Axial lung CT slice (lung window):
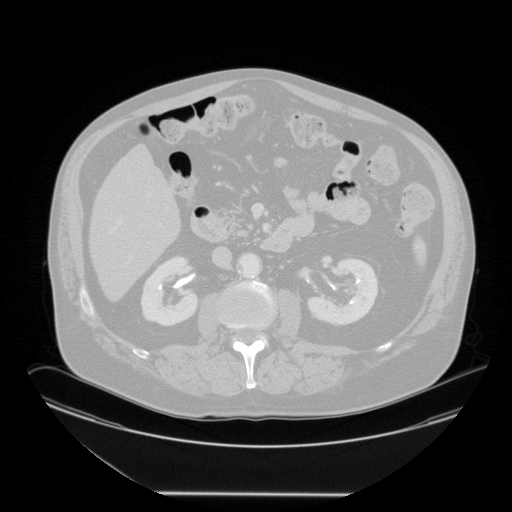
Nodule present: no